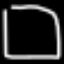
Label: square